Question: I've been trying to implement this into a for loop. I wrote out a flow chart for this program. The program needs to repeat until n = 1. Ive included a link to my flow chart. If someone could help me out here that would be awesome.

'''
using System;
namespace collatzconjecture
{
class MainClass
{
public static void Main(string[] args)
{
int n = Convert.ToInt32(Console.ReadLine());
if (n == 1)
{
Console.WriteLine("n = {0}", n);
}
else if (n % 2 == 0)
{
int a = n / 2;
Console.WriteLine("n = {0}", a);
}
else
{
int b = 3 * n + 1;
Console.WriteLine("n = {0}", b);
}
Console.ReadKey();
}
}
}
'''
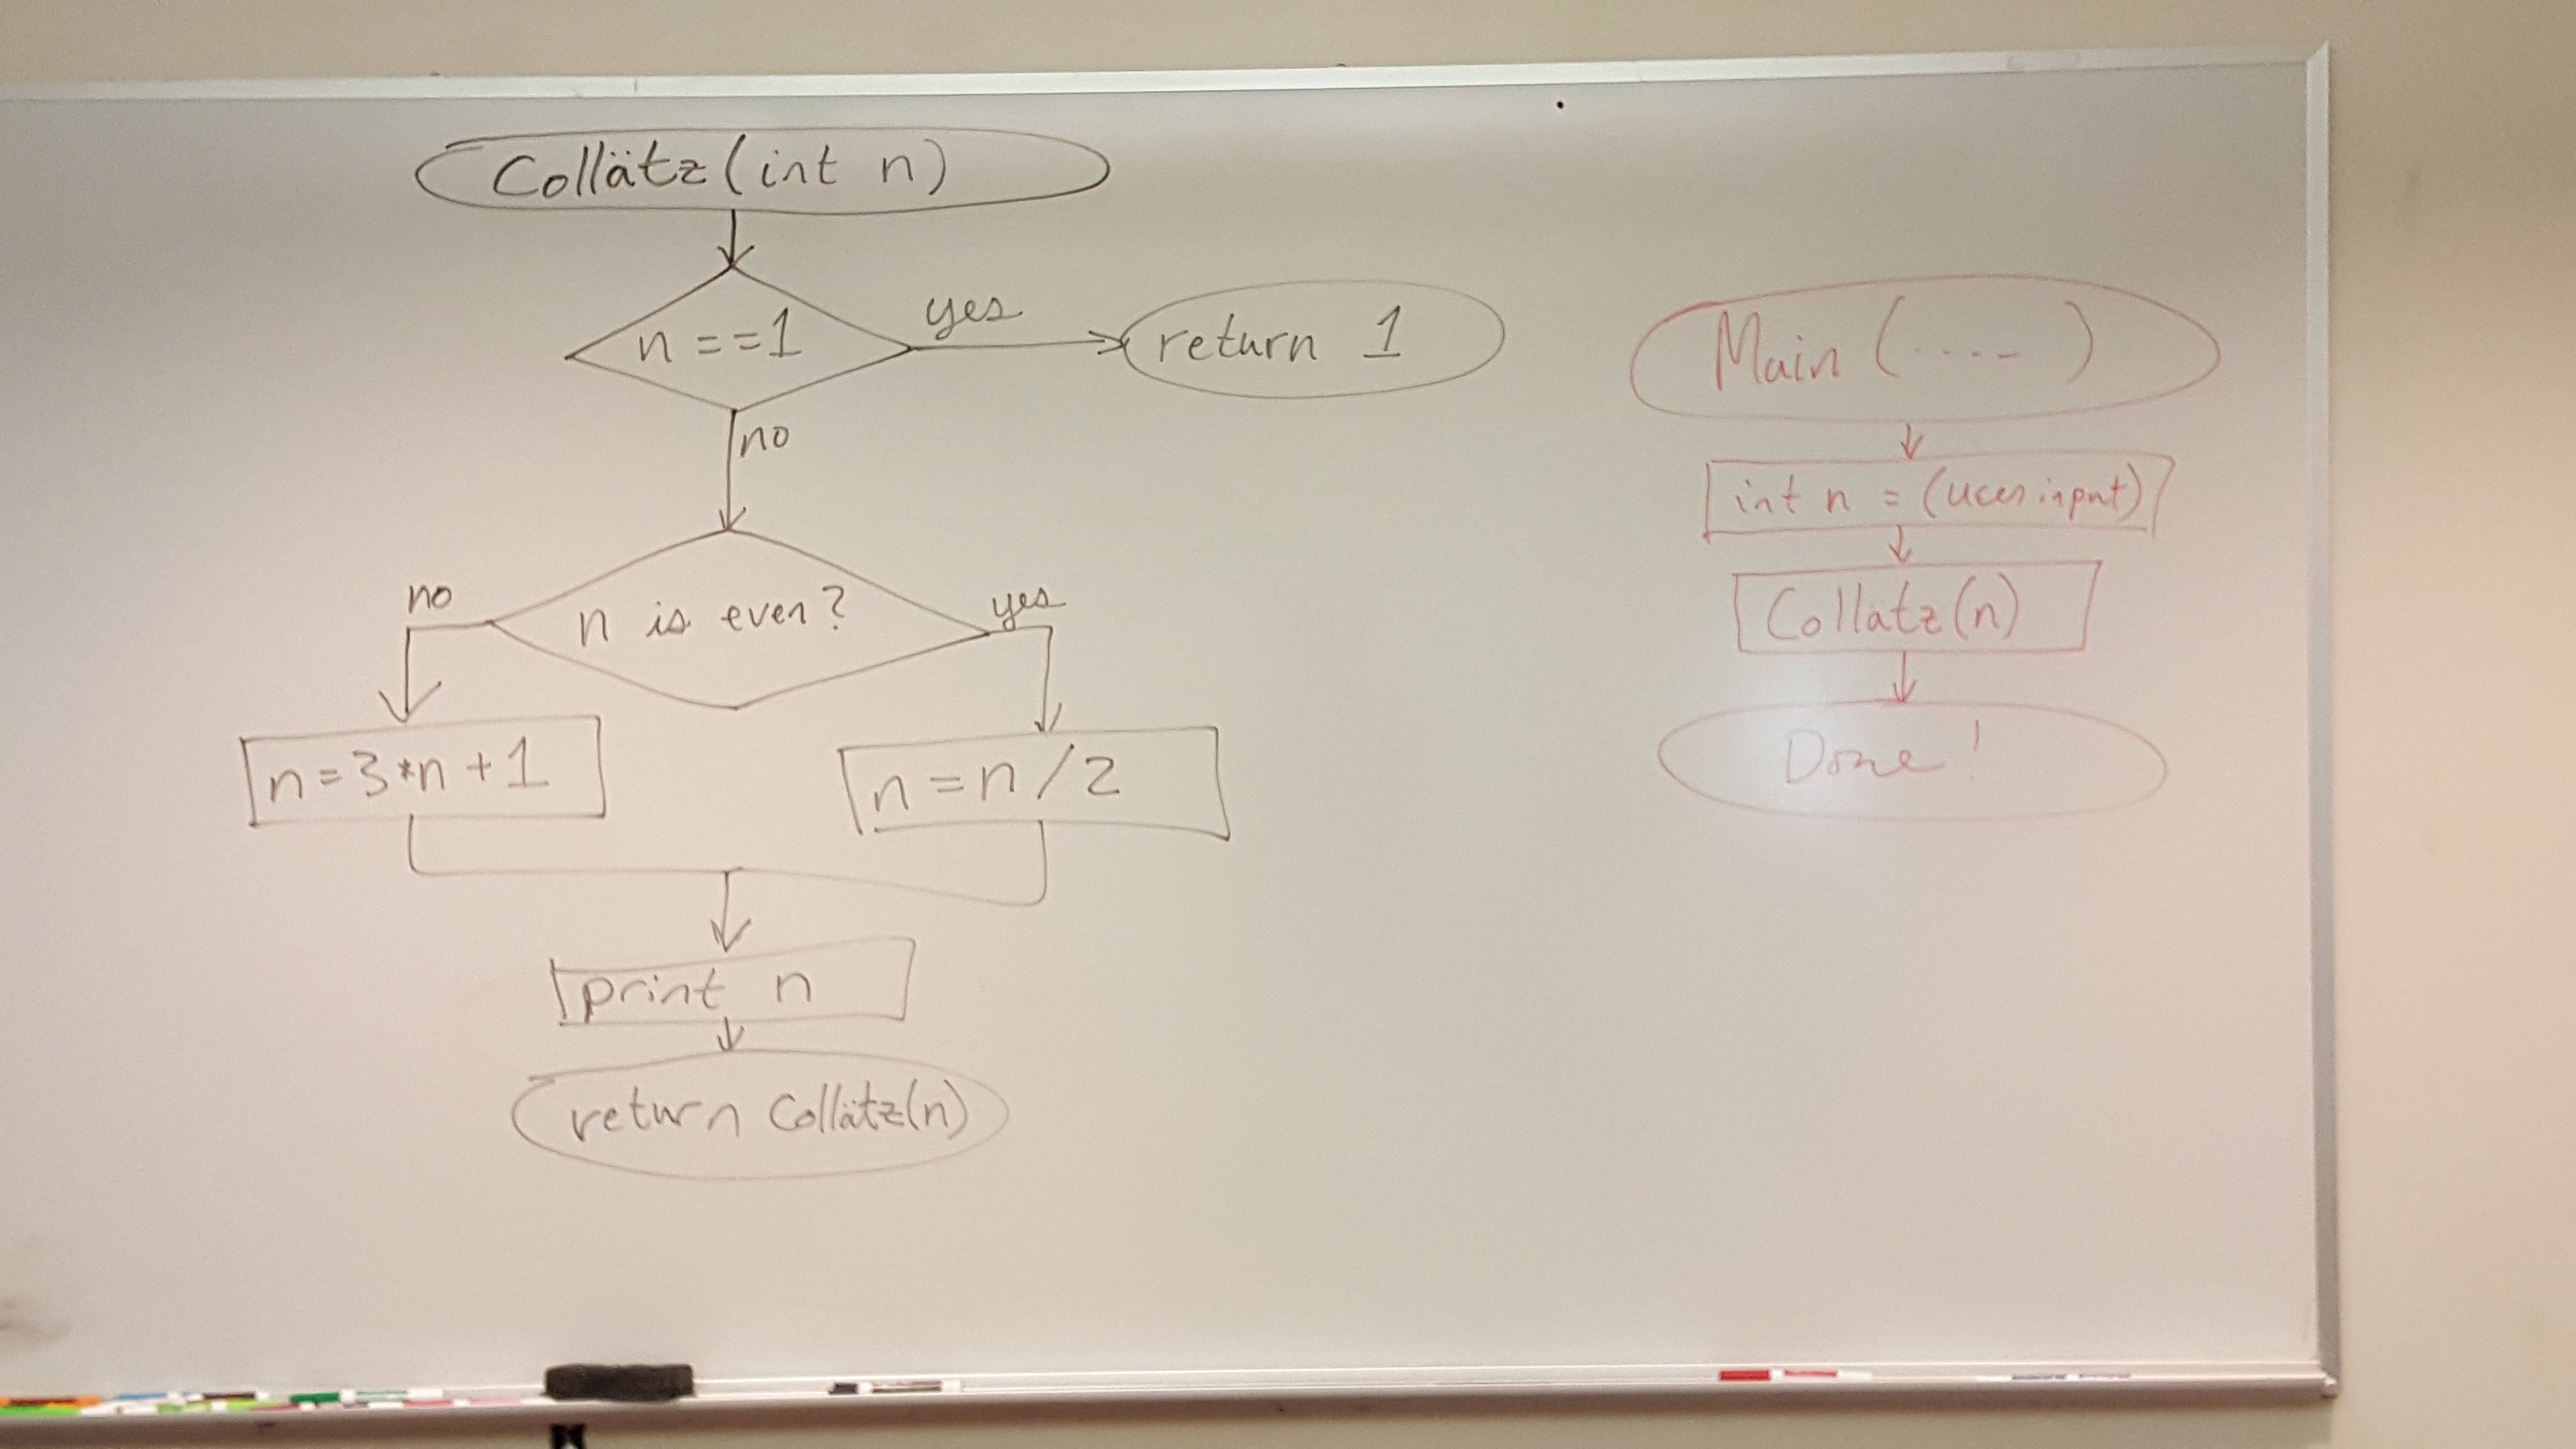
Answer: What you really want is a 'while' loop that continues until 'n' is 1.
'''
public static void Main(string[] args)
{
int n = Convert.ToInt32(Console.ReadLine());
Console.WriteLine("n = {0}", n);
while(n != 1)
{
if (n % 2 == 0)
{
n = n / 2;
}
else
{
n = 3 * n + 1;
}
Console.WriteLine("n = {0}", a);
}
Console.ReadKey();
}
'''